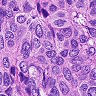
Metastatic tissue present: yes